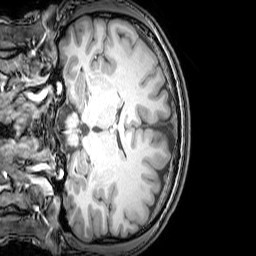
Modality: T1w
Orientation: coronal
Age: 25
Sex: male
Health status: healthy
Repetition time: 0.081 s
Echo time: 0.037 s